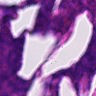
Metastatic tissue present: no